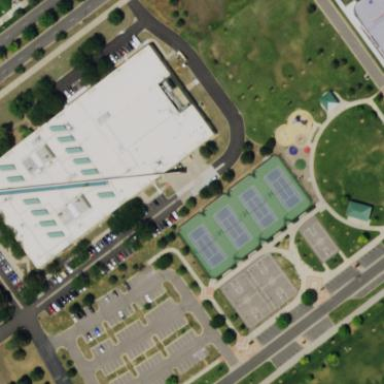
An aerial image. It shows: Tennis court on pitch designated for leisure land.